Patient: sex F, age 57
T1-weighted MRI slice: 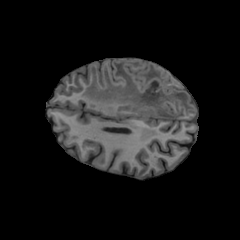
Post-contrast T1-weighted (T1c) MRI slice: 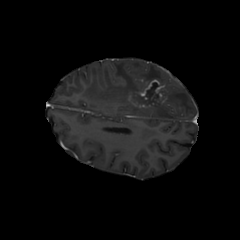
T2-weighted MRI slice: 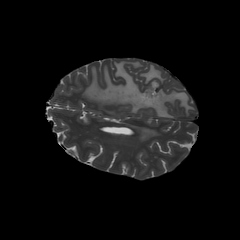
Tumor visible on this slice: yes
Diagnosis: Glioblastoma, IDH-wildtype
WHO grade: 4